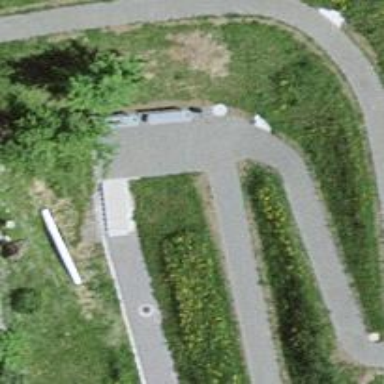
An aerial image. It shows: Bench.